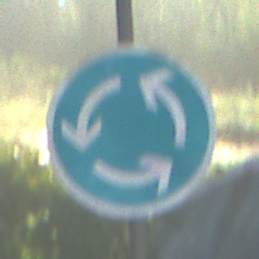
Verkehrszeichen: Kreisverkehr
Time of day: SunriseSunset
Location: Outdoor (Suburban)
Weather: PartlyCloudy
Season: NotSpecified
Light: Natural